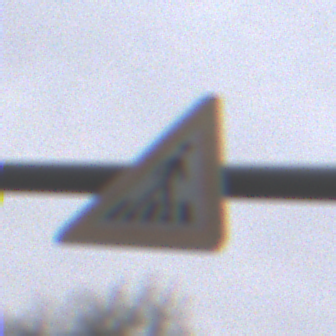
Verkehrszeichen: FussgaengerueberwegLinks
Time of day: Midday
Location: Outdoor (Nature)
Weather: Overcast
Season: Autumn
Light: Natural